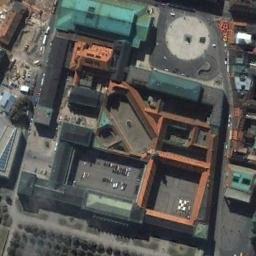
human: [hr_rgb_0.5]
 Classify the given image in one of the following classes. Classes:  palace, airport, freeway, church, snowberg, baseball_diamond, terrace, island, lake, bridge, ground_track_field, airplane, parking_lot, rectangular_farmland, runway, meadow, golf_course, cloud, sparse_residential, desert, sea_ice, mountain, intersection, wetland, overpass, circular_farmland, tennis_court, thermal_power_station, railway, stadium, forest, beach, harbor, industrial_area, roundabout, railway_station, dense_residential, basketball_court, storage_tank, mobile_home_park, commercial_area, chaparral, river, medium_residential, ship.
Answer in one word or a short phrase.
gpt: palace